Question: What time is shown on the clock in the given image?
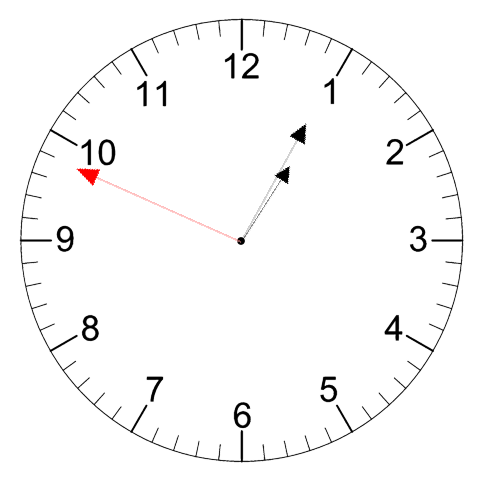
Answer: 01:04:49